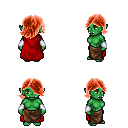
a pixel art fantasy rpg character, female body template, orc, green skin, red cape, robe skirt, red swoop hairstyle, white cloth bracers, four views (front, back, left, right), 2x2 character sprite sheet, small pixel art, hard edges, no anti-aliasing